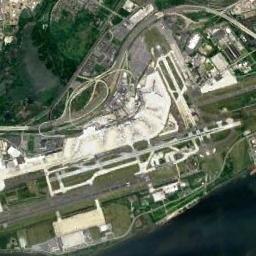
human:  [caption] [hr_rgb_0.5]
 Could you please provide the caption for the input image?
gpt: An airport with some runways perpendicular to each other on the lawn and some roads beside .

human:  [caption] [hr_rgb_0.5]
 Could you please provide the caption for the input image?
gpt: There are two crossing runways here .

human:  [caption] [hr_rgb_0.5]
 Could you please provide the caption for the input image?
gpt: There is an airport between many trees and the sea .

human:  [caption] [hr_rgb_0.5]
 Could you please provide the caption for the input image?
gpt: A huge complex airport with many runways and buildings is surrounded by a residential area and green spaces .

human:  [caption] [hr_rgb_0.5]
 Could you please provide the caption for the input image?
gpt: The airport has many roads of different lengths .